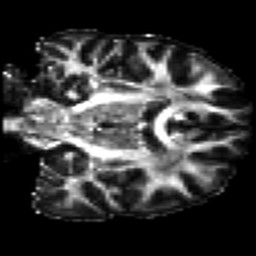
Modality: FA
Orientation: coronal
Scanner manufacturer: siemens
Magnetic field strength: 3 T
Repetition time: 7.8 s
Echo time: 0.09 s